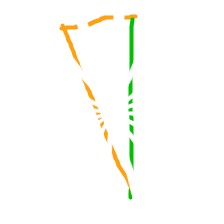
Shape: triangle